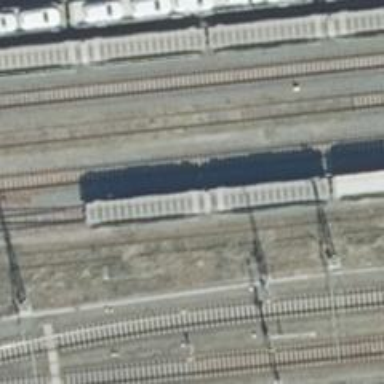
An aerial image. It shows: Railway switch.